Question: noticed my cell label got a background around its text, also some cell got bigger text then others (probably because of the background). Is there a way to remove this kind of behaviour ?

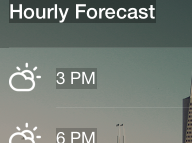
Answer: Try to use this:
'''
[cell.textLabel setBackgroundColor:[UIColor clearColor]];
'''